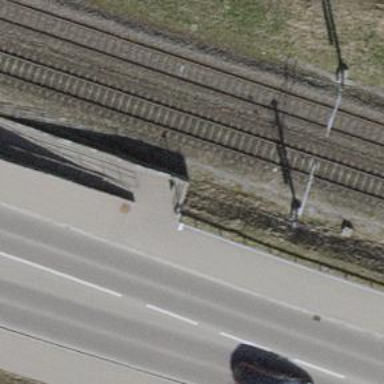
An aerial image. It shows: Asphalt sidewalk path.